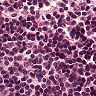
Metastatic tissue present: no